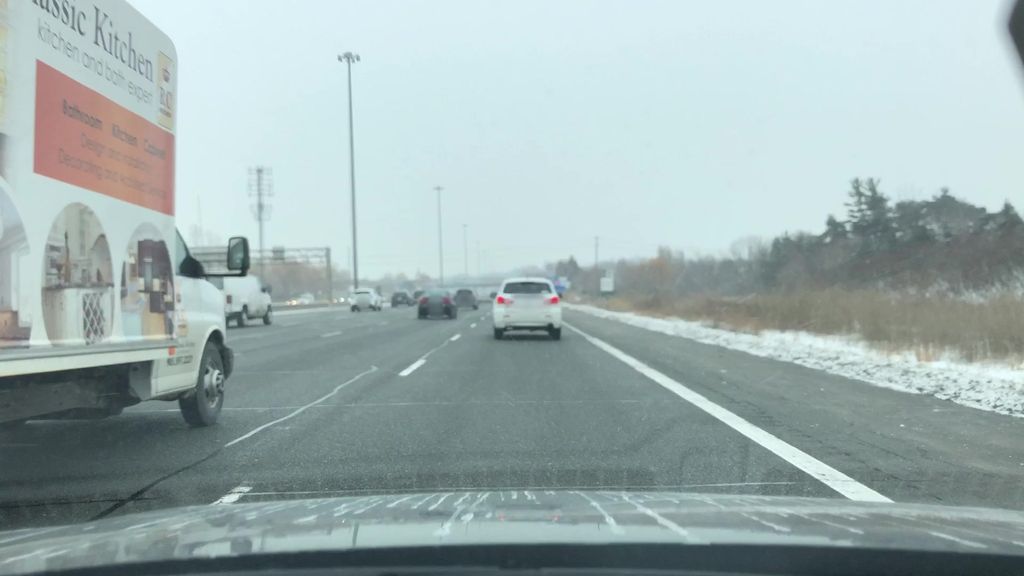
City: toronto